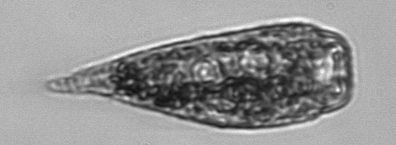
Label: Strombidium_conicum